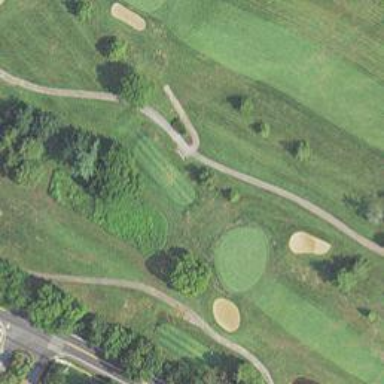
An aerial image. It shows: Path used for both walking and golf.